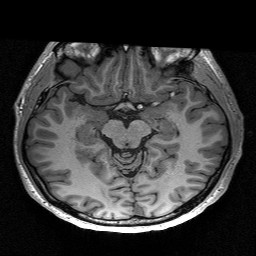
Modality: T1w
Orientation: coronal
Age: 24
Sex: male
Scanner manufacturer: siemens
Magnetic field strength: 3 T
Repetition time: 2.53 s
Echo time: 0.00267 s